Question: I have two projects in QtCreator, which both include two .pri files in another directory:
'''
[common]
* common.pri
* database.pri
* ...
[projects]
[project1]
* project1.pro
* ...
[project2]
* project2.pro
* ...
'''
Let's concentrate on one .pro file. It contains the two includes:
'''
COMMONPATH = ../../common
# INCLUDE COMMON FILES
!include($${COMMONPATH}/common.pri) {
error(Failed to include common/common.pri)
}
# INCLUDE DATABASE FILES
!include($${COMMONPATH}/database.pri) {
error(Failed to include common/database.pri)
}
'''
After saving my .pro file, QtCreator didn't notice the two .pri files in the project manager.
After some time (and I can't remember what I did to do so) as shown in the screenshot:

I'm now stuck since I can't tell the same way it shows the first one, neither why it showed the first one only after some time...
I tried to replace the $${COMMONPATH} variable by its value, removed the error handling, restarted QtCreator multiple times, run qmake from the menu multiple times, ...
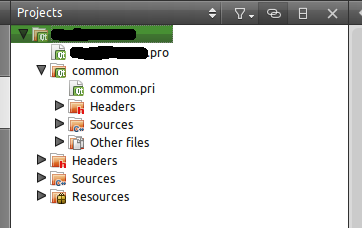
Answer: Ok this is weird. I just figured out why Project Manager doesn't display the second included .pri file:
The file contains an 'error(...)' statement, which itself contains a ''' character, which is correctly interpreted by 'qmake', but incorrectly by the Project Manager! The latter obviously interprets ''' as a string enclosure token or something similar.
From common/database.pri:
'''
!include(<anotherPriFile>) {
error(Can't find file for inclusion!)
}
'''
Correct version (removed '''):
'''
!include(<anotherPriFile>) {
error(Cannot find file for inclusion!)
}
'''
I'm using this QtCreator version:
'''
Qt Creator 2.1.0 based on Qt 4.7.2
'''